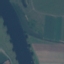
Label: River